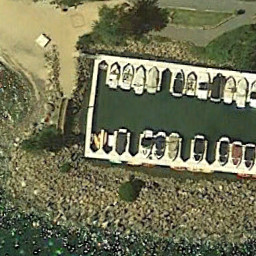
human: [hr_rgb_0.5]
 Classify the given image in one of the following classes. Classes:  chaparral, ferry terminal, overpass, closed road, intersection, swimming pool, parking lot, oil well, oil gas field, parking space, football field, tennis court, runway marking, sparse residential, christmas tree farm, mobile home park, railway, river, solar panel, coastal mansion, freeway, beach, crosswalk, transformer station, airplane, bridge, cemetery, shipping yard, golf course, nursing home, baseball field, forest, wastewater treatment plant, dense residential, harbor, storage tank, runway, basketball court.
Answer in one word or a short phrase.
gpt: ferry terminal